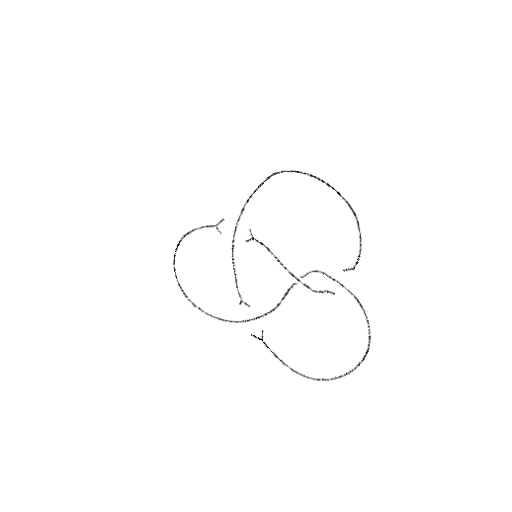
Crossing number: 4